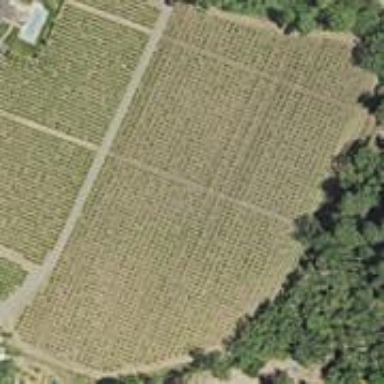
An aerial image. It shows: Vineyard with grape crops.